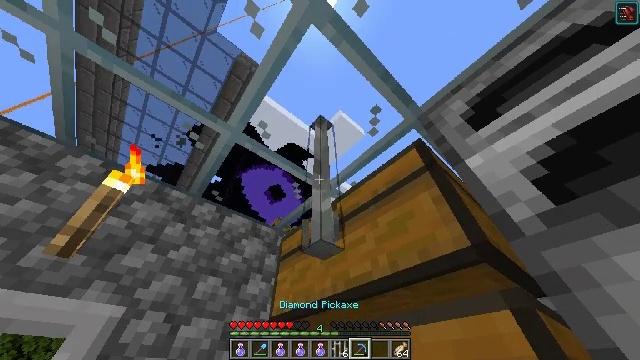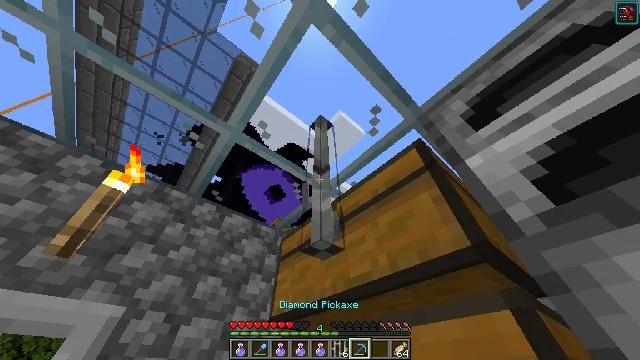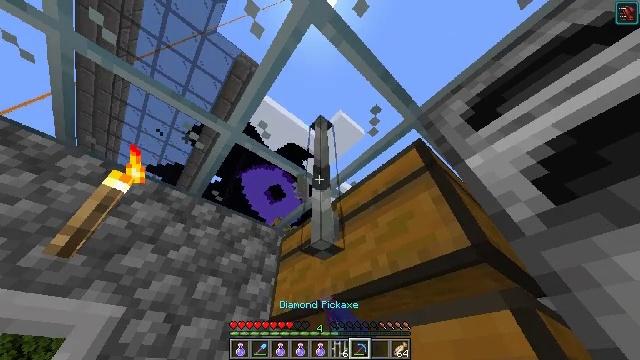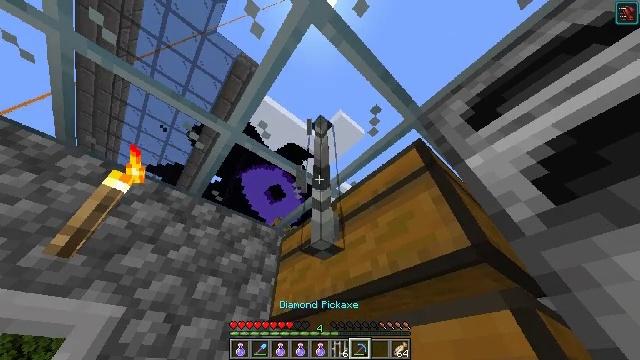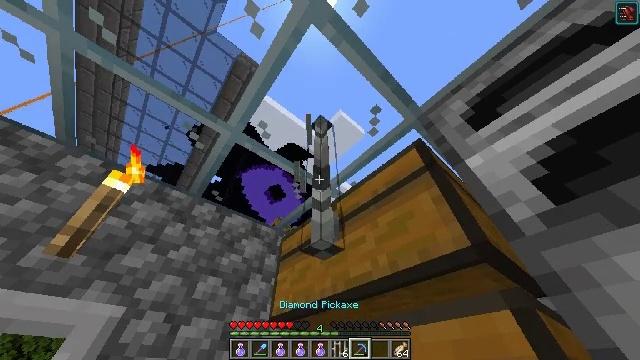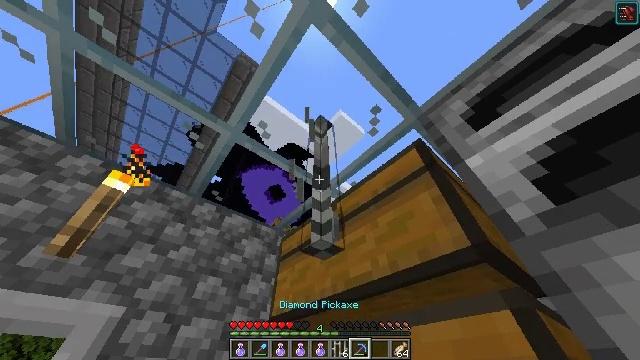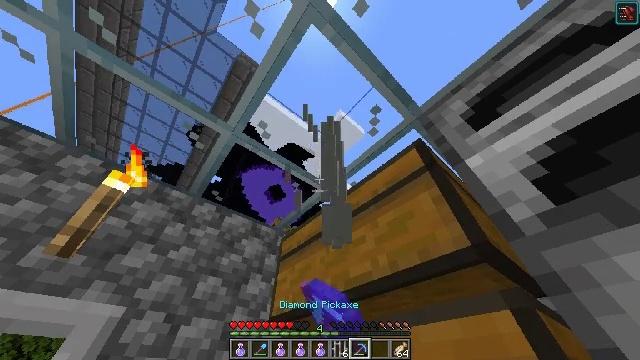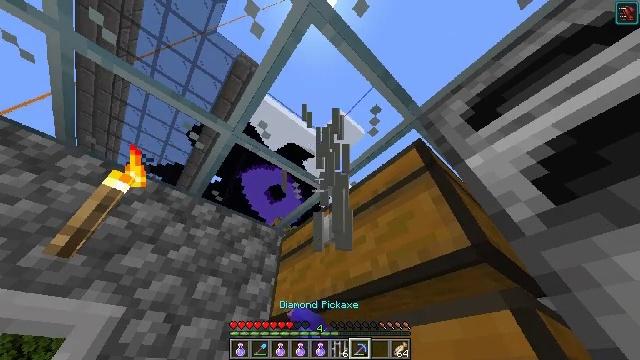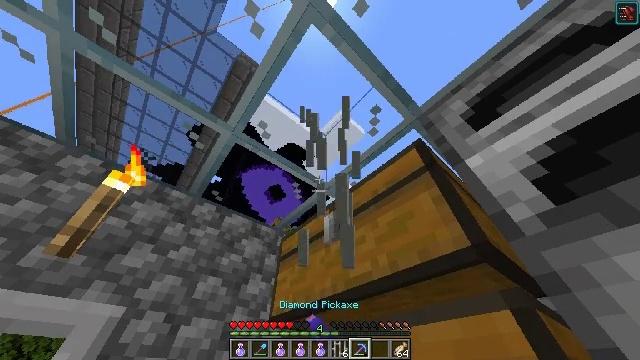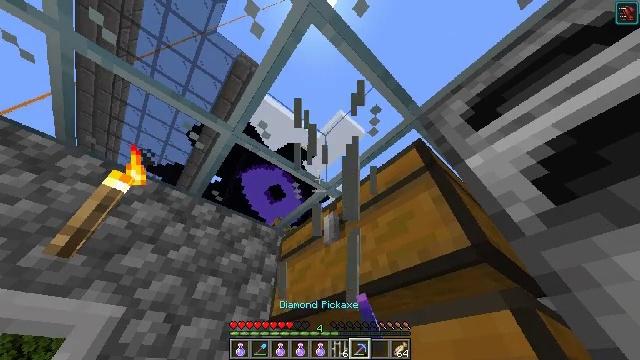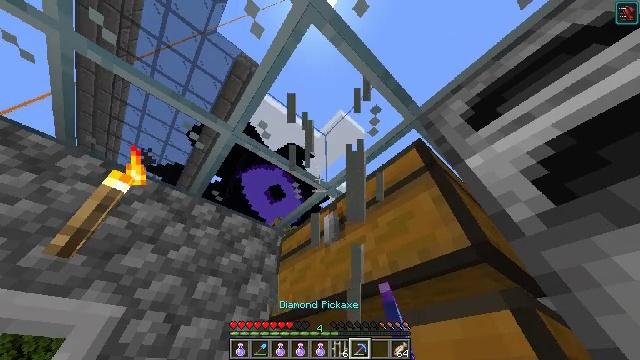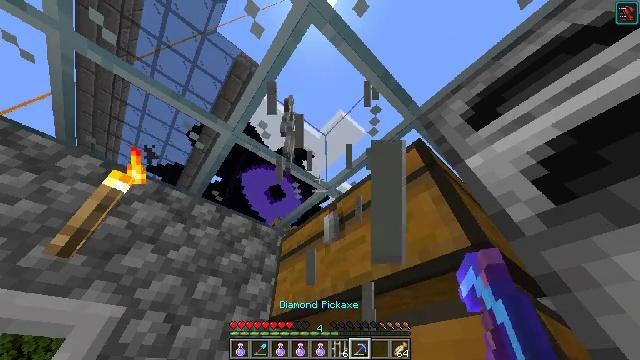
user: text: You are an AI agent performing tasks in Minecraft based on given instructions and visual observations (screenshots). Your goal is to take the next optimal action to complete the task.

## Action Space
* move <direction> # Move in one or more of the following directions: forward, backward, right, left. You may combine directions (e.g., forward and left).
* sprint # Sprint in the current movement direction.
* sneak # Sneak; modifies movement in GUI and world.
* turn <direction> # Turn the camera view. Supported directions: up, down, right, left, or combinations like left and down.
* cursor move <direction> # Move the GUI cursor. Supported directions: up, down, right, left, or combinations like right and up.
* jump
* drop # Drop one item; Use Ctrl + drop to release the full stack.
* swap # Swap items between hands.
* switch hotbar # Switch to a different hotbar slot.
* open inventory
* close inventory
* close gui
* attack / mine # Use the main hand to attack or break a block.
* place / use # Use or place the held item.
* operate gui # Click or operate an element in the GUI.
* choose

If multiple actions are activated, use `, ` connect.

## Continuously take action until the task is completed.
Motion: motion action
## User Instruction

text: Gather iron bars to use them later.
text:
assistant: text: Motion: attack / mine
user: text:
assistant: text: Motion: attack / mine
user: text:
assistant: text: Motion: attack / mine
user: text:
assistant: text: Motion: attack / mine
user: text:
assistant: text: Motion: attack / mine
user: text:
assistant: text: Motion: attack / mine
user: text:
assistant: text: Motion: no_op
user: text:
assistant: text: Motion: no_op
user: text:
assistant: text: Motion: no_op
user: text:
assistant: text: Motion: no_op
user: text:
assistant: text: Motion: no_op
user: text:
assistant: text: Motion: no_op